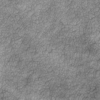
Label: not_dusty